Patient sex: M
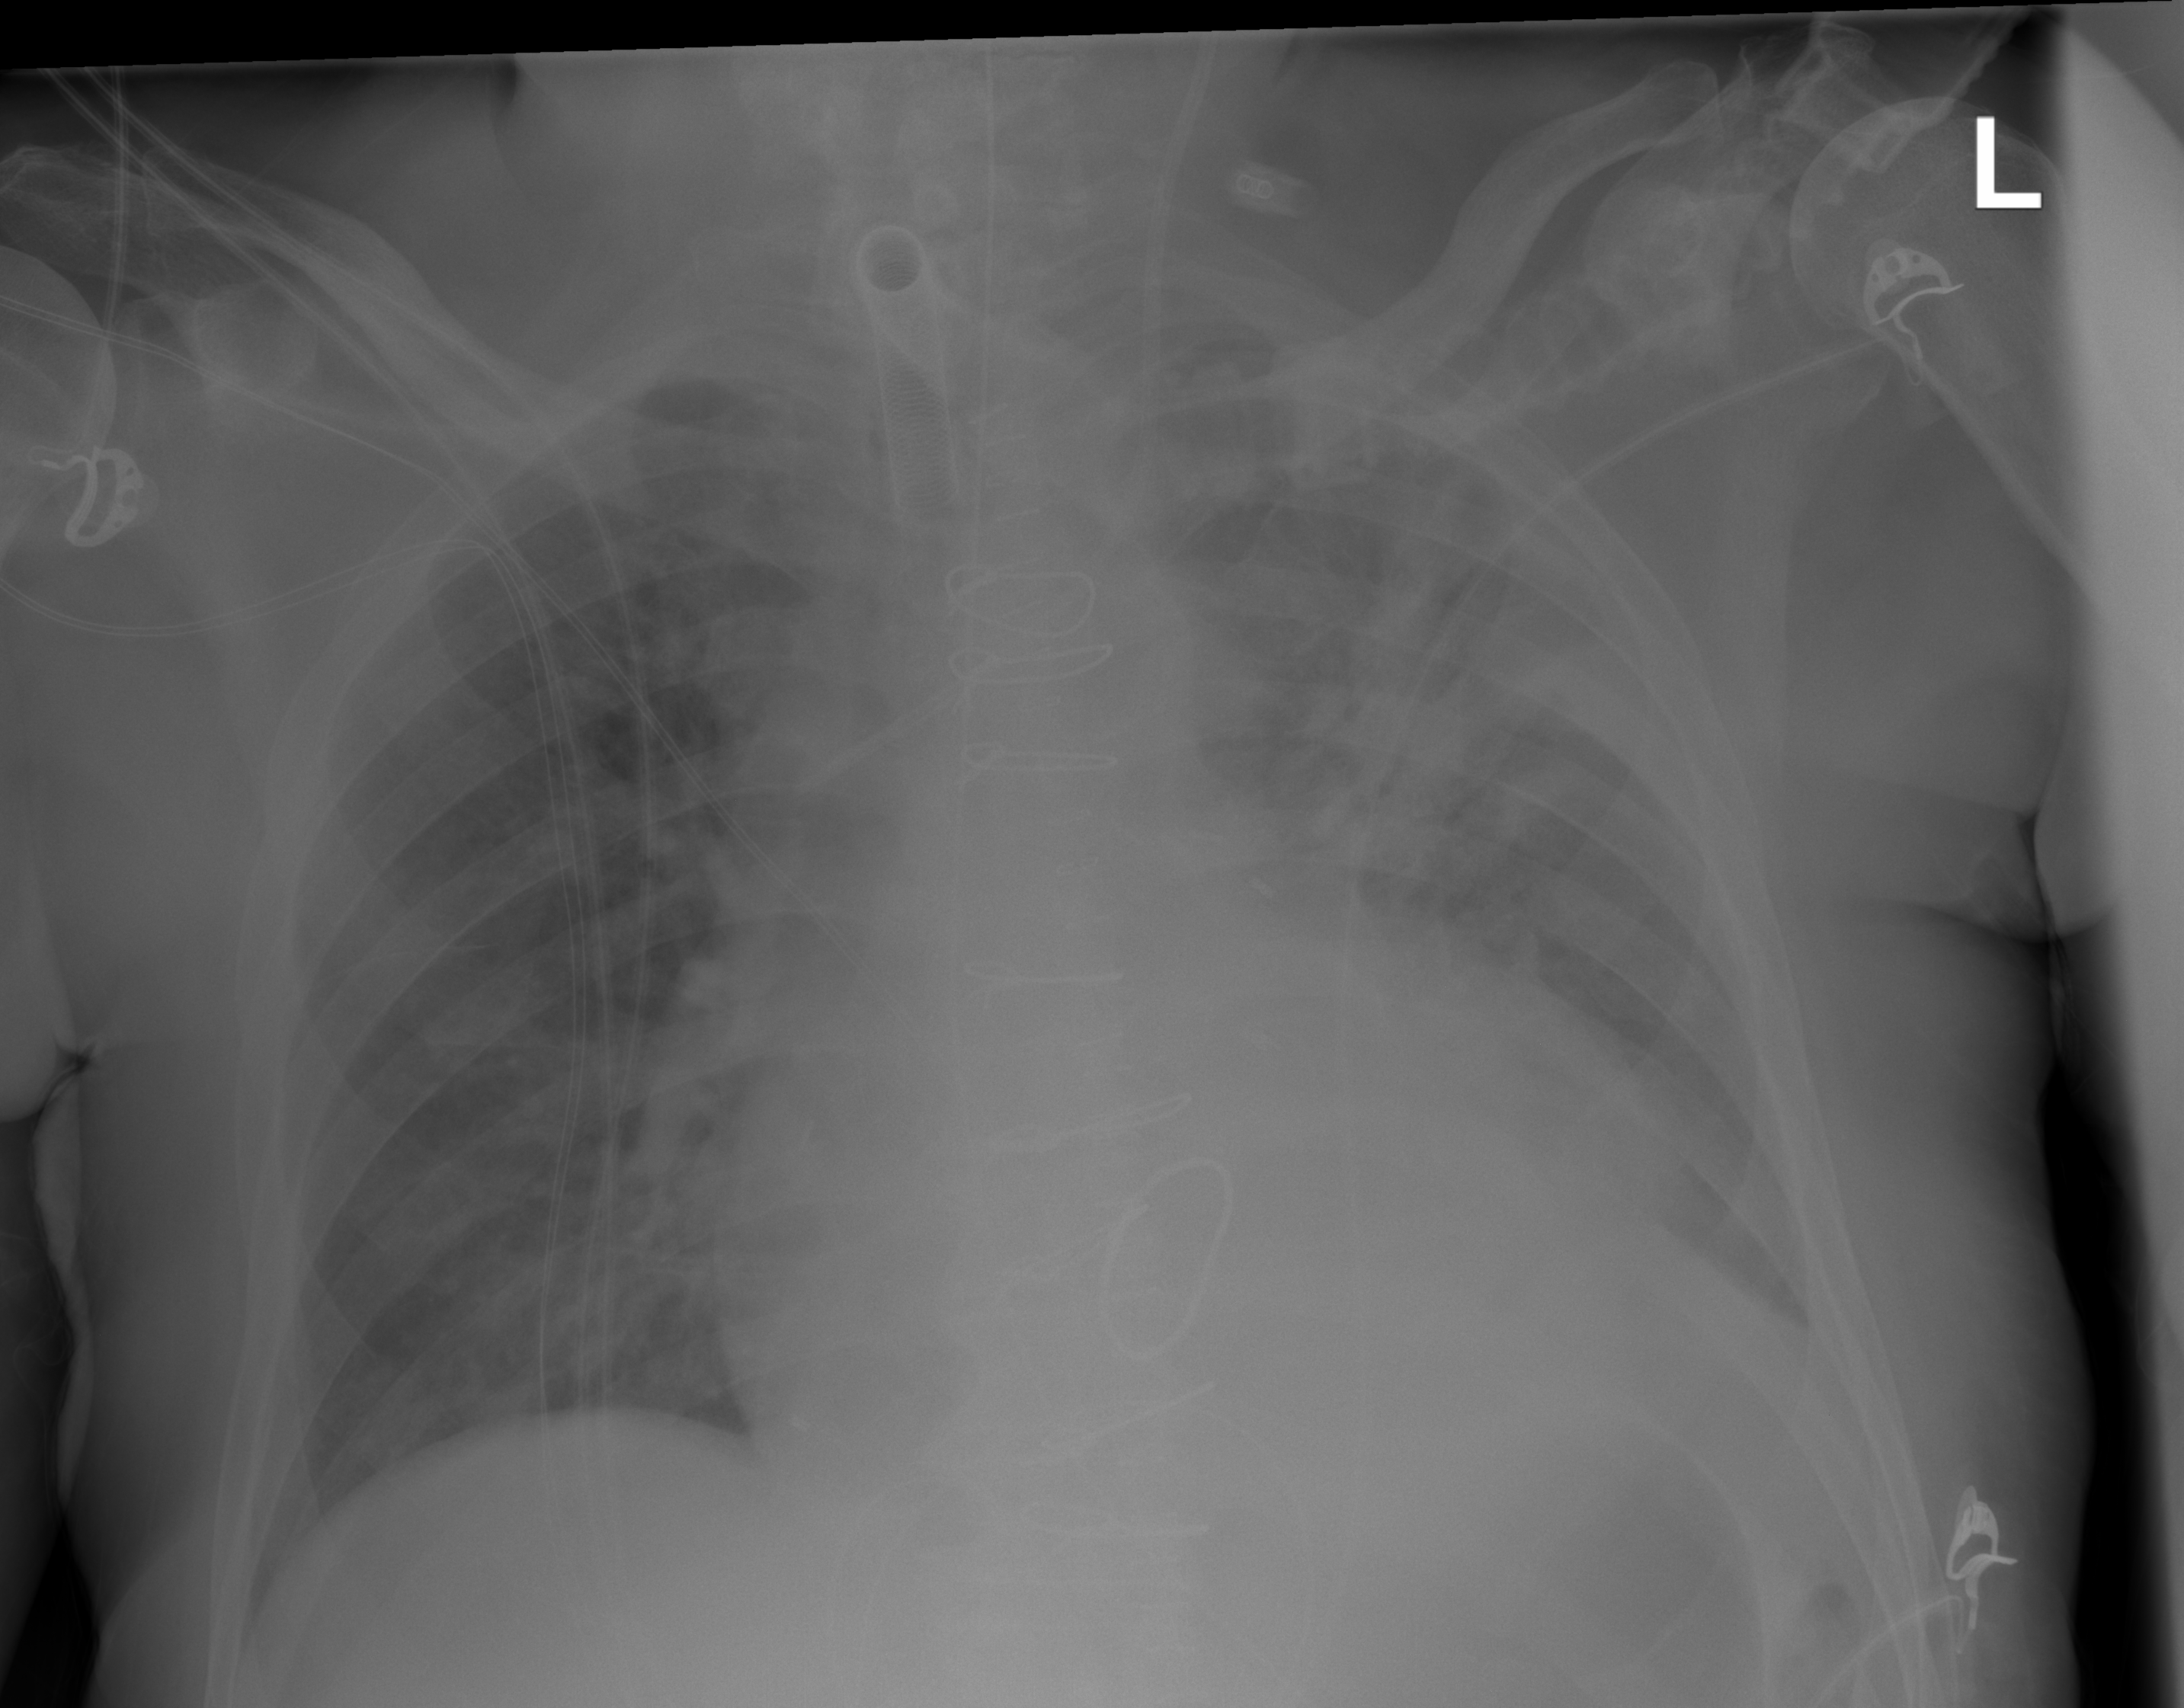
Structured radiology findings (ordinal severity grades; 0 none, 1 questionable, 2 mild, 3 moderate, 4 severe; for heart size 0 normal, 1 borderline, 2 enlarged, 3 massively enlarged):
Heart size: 2
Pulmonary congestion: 1
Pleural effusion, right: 0
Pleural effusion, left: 2
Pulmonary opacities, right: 0
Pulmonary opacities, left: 3
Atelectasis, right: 1
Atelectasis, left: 3